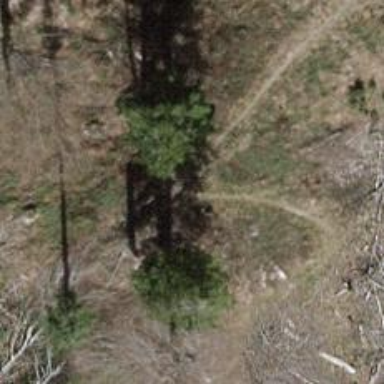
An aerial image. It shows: Path on the ground.